Interaction volume radius: 5 \u00c5
Interaction volume height: 10 \u00c5
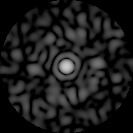
Disorder parameter: 0.7918